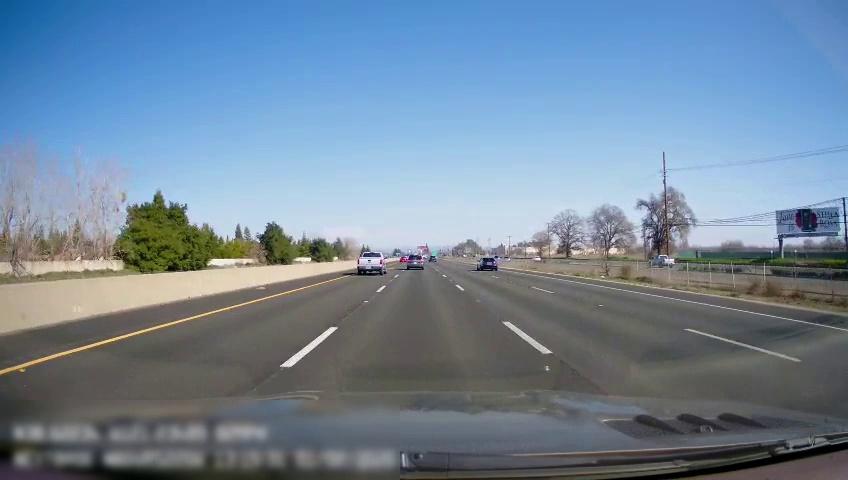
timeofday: Day
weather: Sunny
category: Drivable Space
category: Vehicles | SUV
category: Vehicles | Truck
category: Vehicles | Car
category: Vehicles | Truck
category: Lanes | Current Lane
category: Lanes | Current Lane
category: Lanes | Current Lane
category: Lanes | Alternate Lane
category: Lanes | Alternate Lane
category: Lanes | Alternate Lane